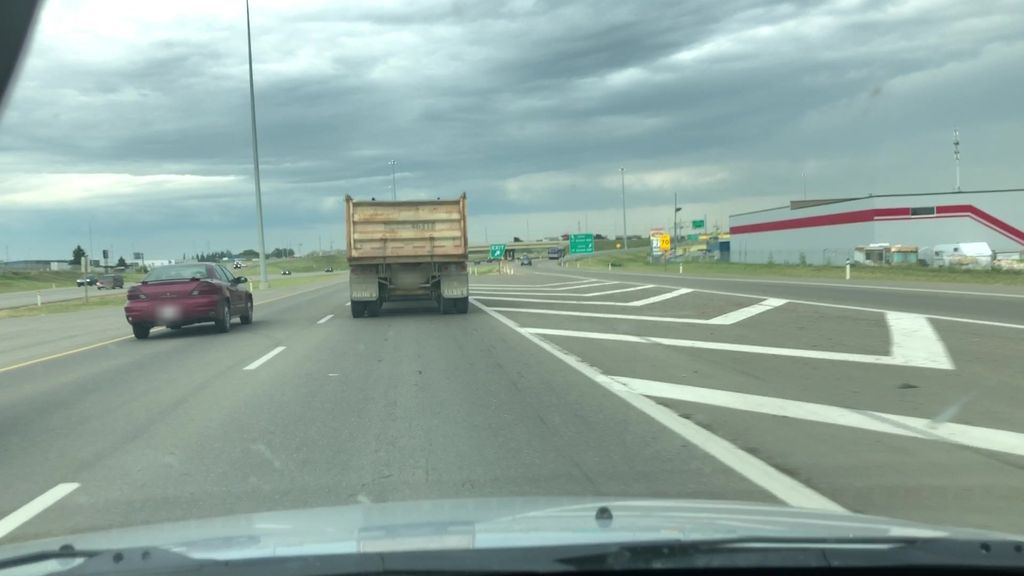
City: edmonton